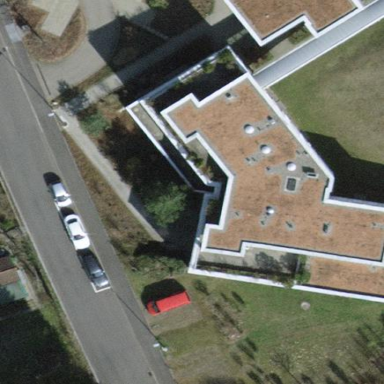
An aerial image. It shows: Building part with flat roof.